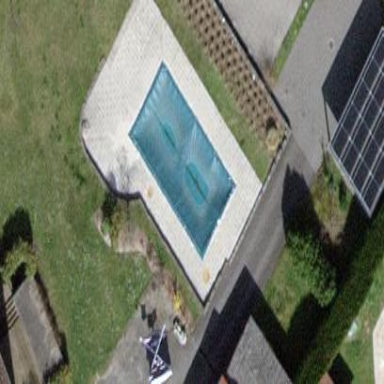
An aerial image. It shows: Swimming pool located in leisure land.